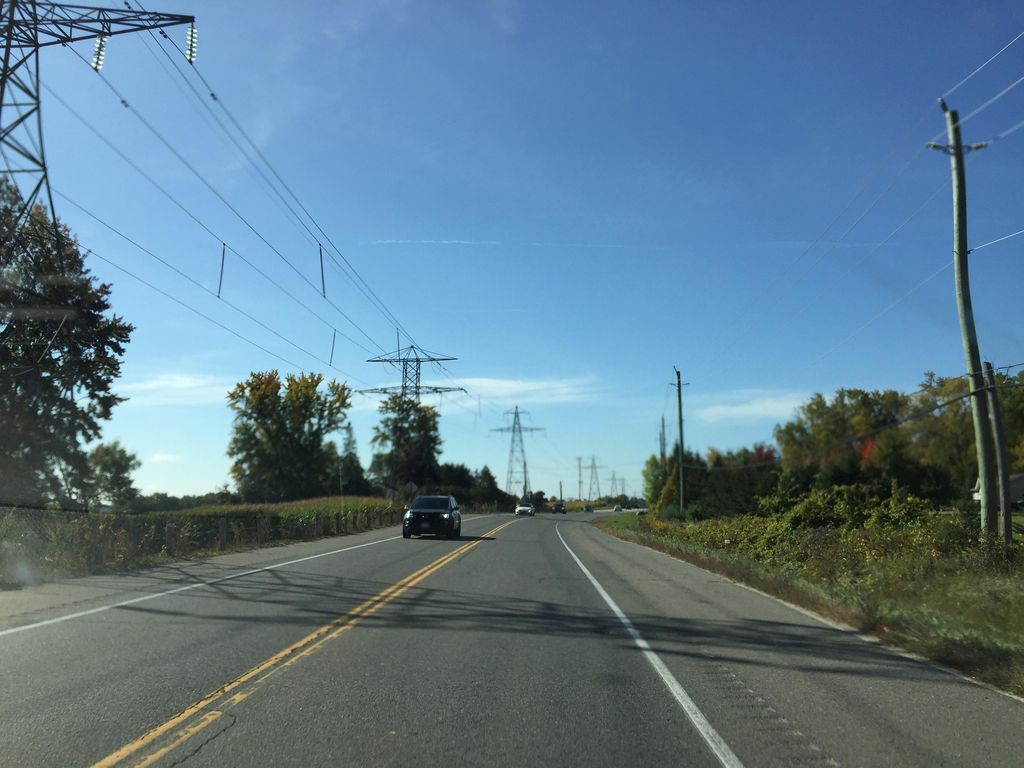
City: kitchener-waterloo